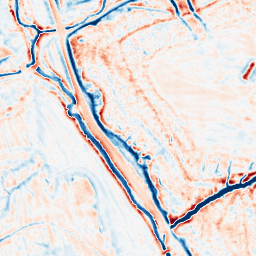
Category: edge_preserving
Decomposition family: bilateral
Decomposition parameters: d: 15
sigma_color: 25
sigma_space: 75
Upsampling method: sinc_hamming
Upsampling parameters: scale: 2
kernel_size: 4
Upsampling scale: 2